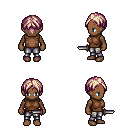
a pixel art fantasy rpg character, female body template, human, dark skin, brown sleeveless shirt, metal pants, white blonde parted hairstyle, dagger, four views (front, back, left, right), 2x2 character sprite sheet, small pixel art, hard edges, no anti-aliasing